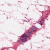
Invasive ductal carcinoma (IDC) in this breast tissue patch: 0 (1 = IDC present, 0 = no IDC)